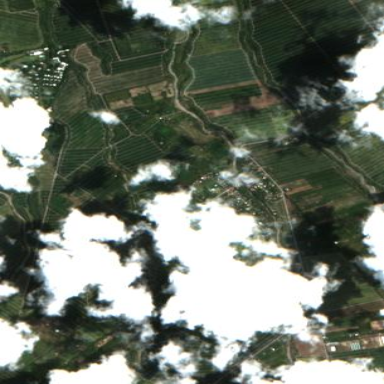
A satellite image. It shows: Orchard filled with pineapple plants.